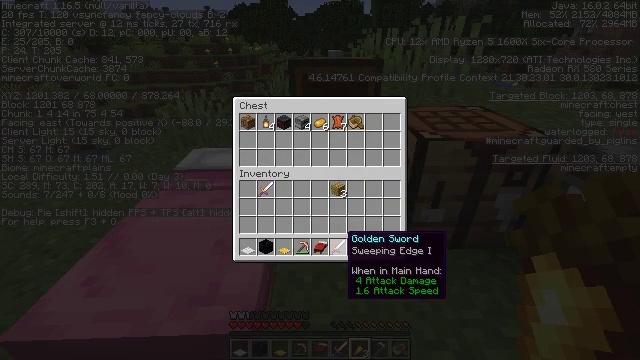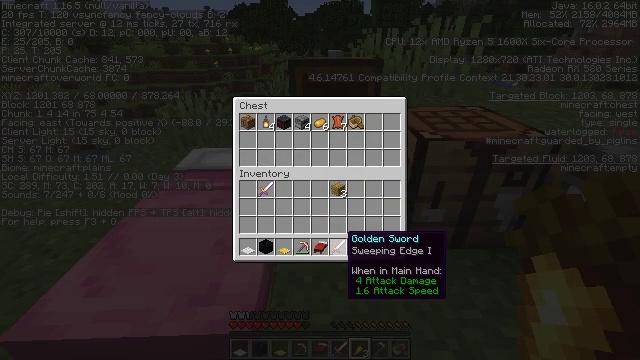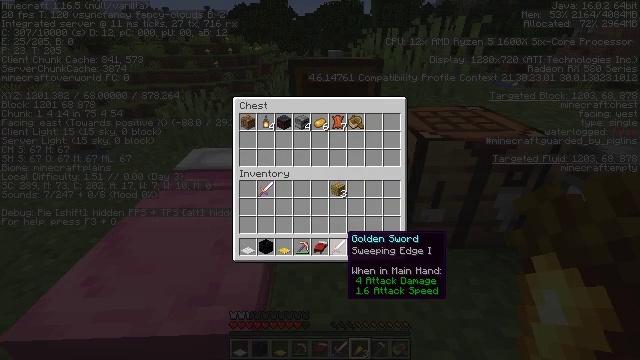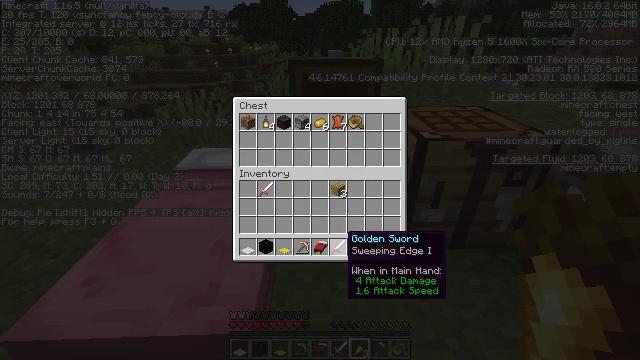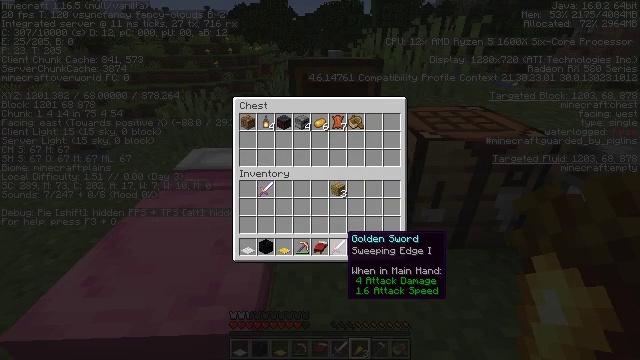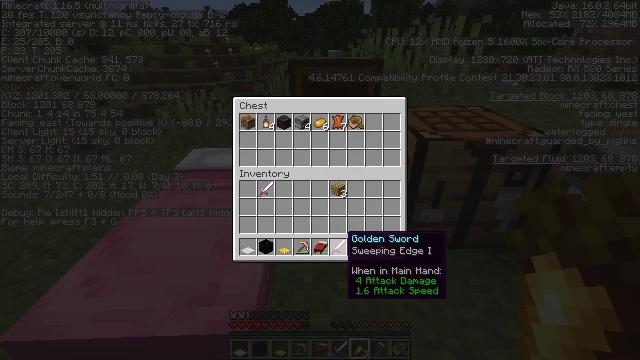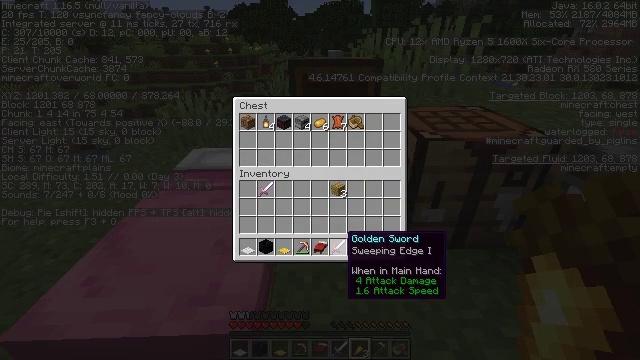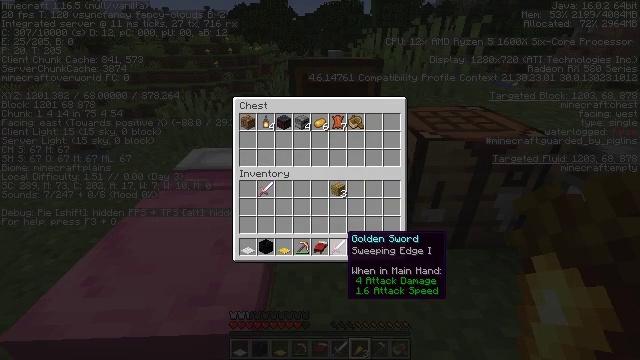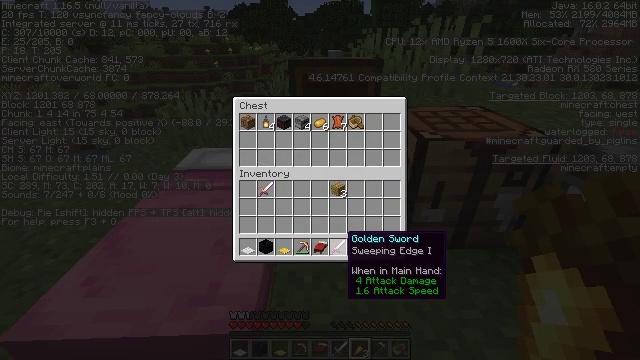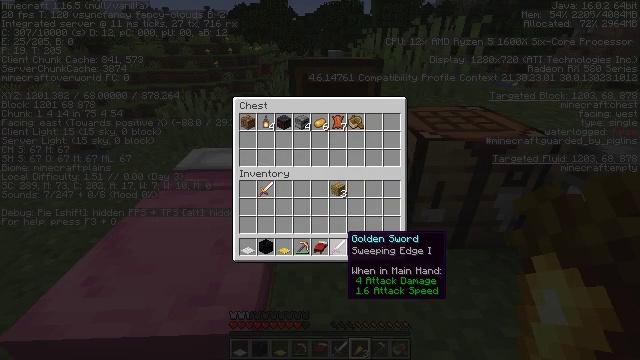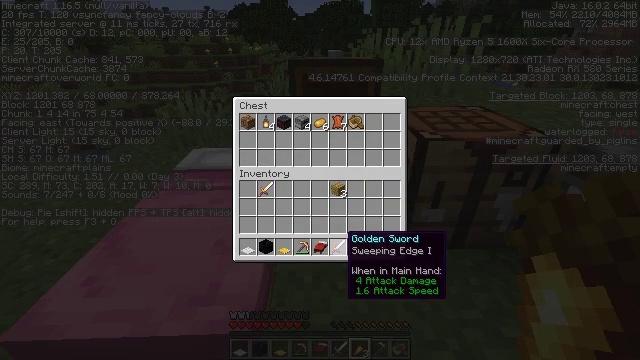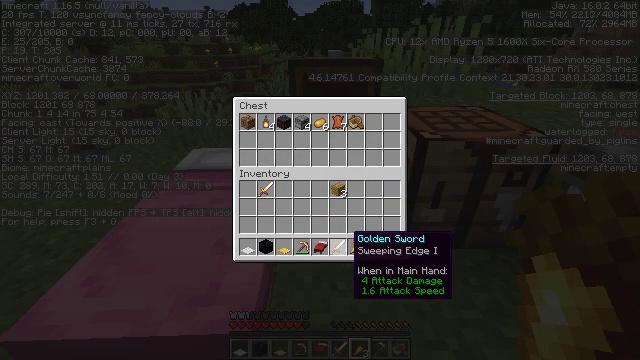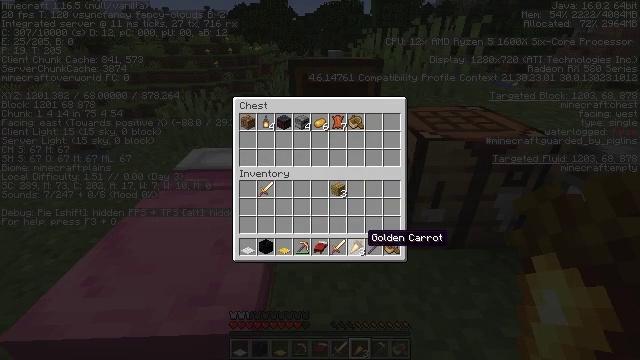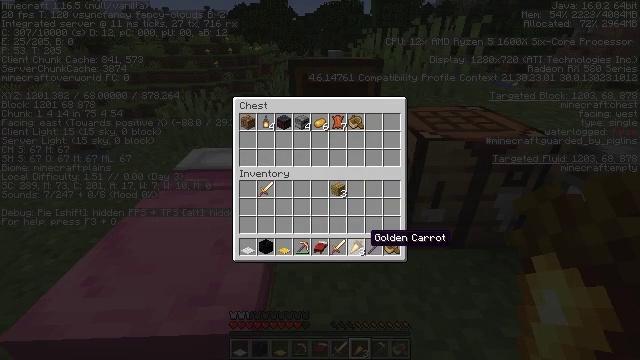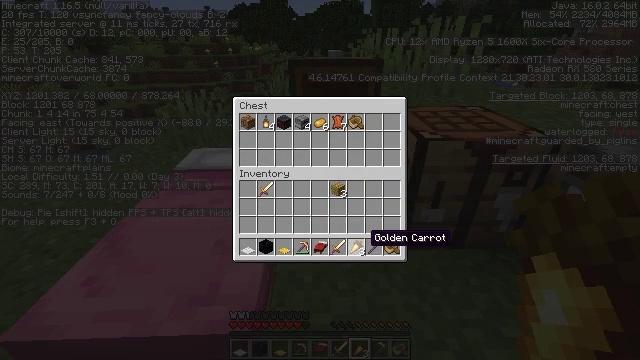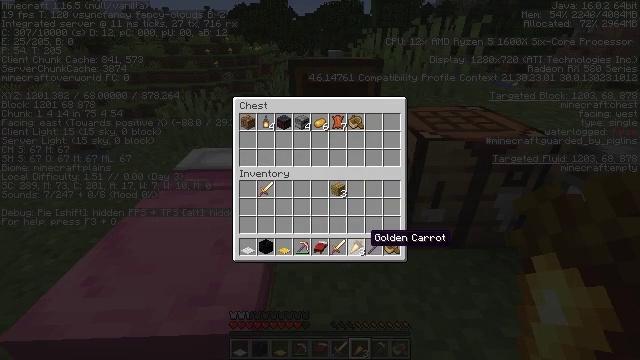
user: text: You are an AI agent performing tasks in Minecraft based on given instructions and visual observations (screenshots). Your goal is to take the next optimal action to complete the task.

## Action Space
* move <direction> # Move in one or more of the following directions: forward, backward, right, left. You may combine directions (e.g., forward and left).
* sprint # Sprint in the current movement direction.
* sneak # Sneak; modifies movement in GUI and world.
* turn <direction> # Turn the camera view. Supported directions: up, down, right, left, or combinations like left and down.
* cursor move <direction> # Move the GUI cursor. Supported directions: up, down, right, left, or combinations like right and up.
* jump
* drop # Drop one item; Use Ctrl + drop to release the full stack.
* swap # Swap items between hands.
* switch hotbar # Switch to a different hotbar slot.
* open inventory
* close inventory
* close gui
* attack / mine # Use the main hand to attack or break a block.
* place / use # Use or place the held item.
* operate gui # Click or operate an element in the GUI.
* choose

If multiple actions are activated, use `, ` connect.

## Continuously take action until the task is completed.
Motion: motion action
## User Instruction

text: Mine the grass in the plains.
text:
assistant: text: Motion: no_op
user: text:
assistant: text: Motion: no_op
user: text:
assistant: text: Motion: no_op
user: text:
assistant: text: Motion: no_op
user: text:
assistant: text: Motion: no_op
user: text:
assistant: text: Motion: no_op
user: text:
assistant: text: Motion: no_op
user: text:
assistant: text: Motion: no_op
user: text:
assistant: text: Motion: no_op
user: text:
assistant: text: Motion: no_op
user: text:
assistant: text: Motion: no_op
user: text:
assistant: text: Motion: cursor move right
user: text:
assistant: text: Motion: no_op
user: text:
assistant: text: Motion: no_op
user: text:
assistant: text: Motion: no_op
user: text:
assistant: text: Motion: no_op
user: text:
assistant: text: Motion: no_op
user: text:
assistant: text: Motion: no_op
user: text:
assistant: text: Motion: no_op
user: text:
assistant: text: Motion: no_op
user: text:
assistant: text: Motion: no_op
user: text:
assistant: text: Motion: cursor move left
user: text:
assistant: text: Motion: no_op
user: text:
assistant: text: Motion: no_op
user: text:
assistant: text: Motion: no_op
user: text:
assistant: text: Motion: no_op
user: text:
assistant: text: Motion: no_op
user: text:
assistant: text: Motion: cursor move left
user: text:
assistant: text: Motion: cursor move left
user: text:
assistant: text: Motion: no_op